Aerial crown-view tile of a tropical tree (Barro Colorado Island, Panama), acquired 20250715:
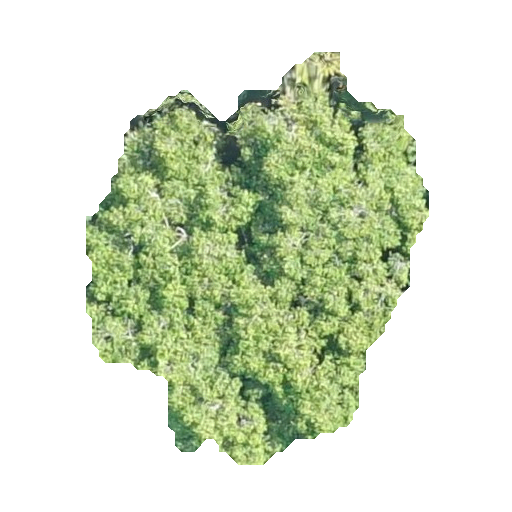
Species: Guatteria lucens
GBIF accepted scientific name: Guatteria lucens
Crown area: 143.282 m²